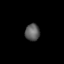
Tissue: lung
Cell type: Myeloid cells
Senescence score: 0.2079
Nuclear area (px): 243
Mean DAPI intensity: 93.058